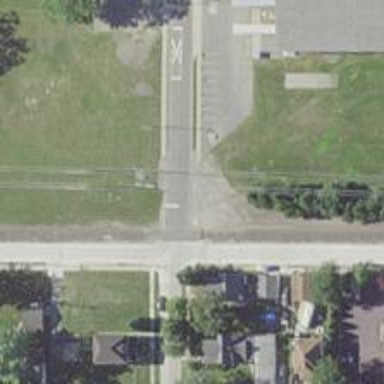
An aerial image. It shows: Residential road with separate sidewalk.